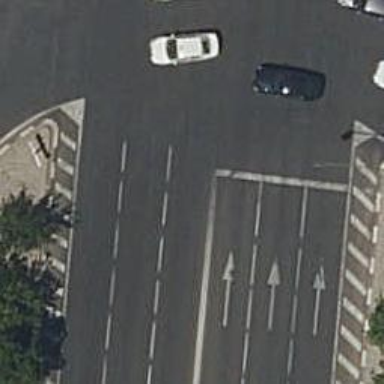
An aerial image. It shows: Road with traffic signals.